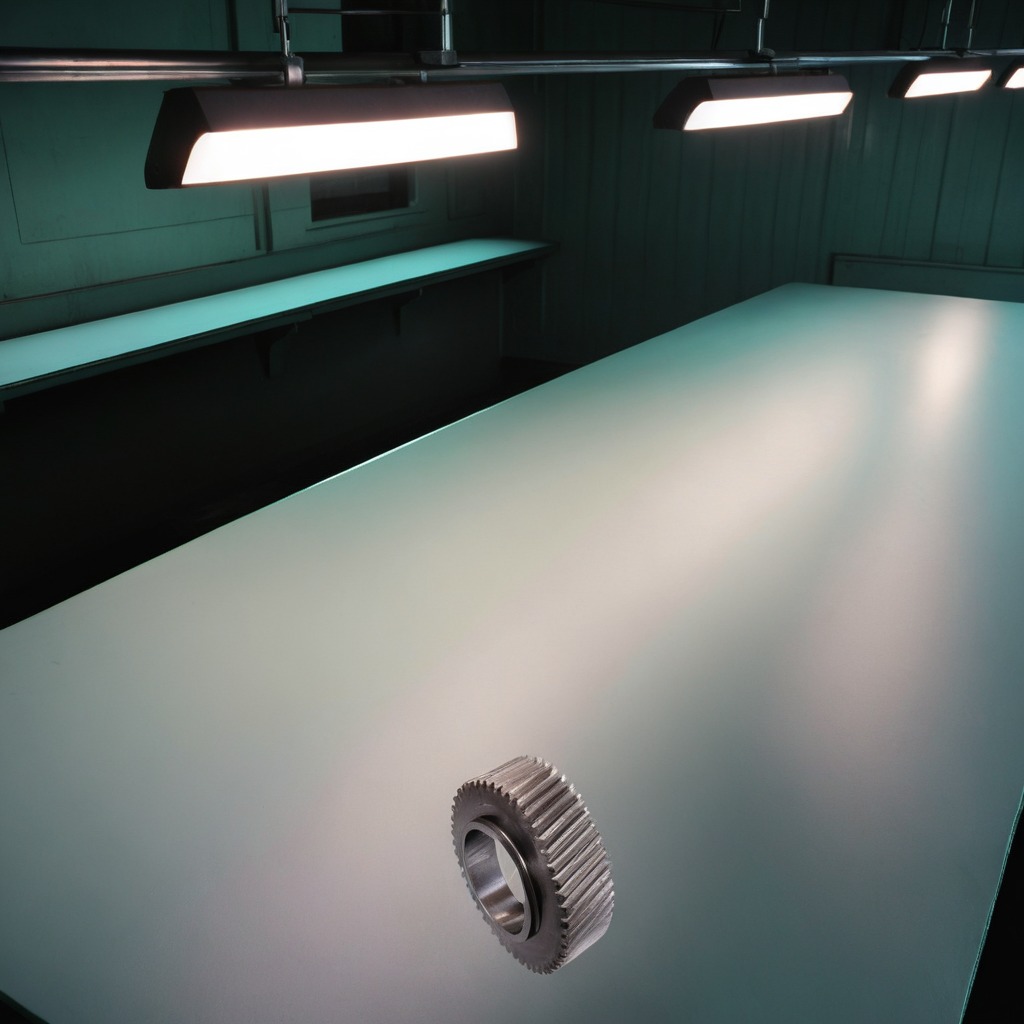
A steel gear with teeth is lying on the clean empty table in a railway signal maintenance room.